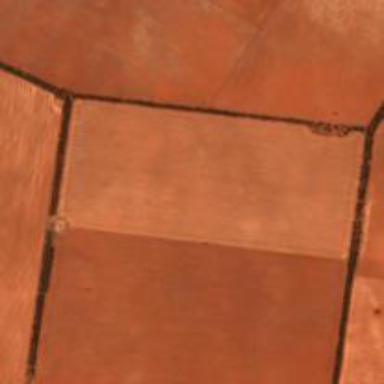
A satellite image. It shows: Farmland used to cultivate crops.